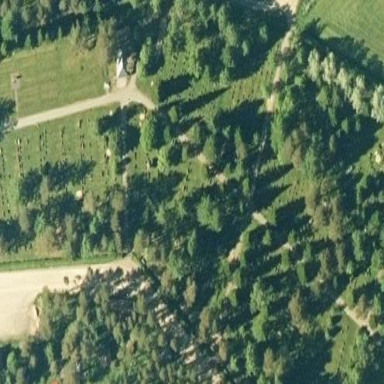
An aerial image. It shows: Cemetery.